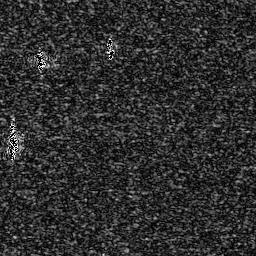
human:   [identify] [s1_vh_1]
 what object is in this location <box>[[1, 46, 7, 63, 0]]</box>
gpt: <ref>1 medium ship at the left</ref>